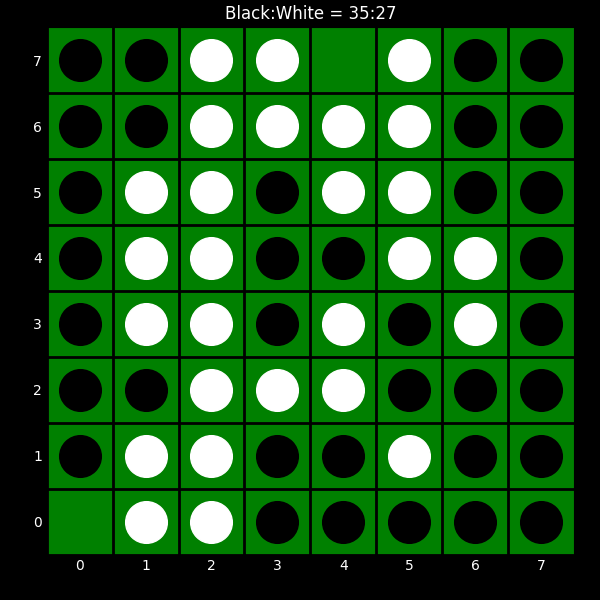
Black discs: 35
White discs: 27